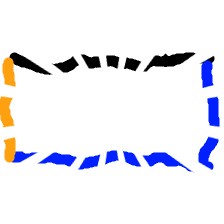
Shape: rectangle